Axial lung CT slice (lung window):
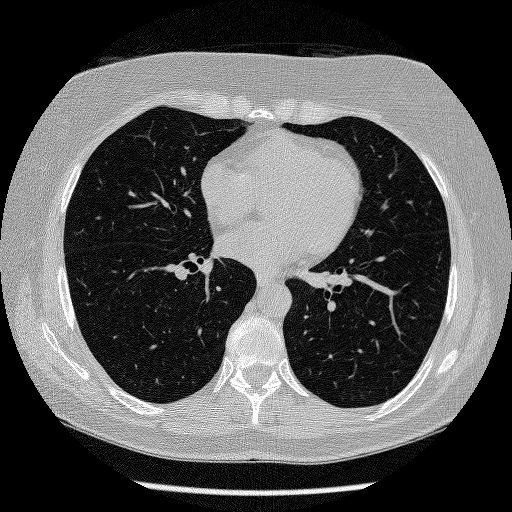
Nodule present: no